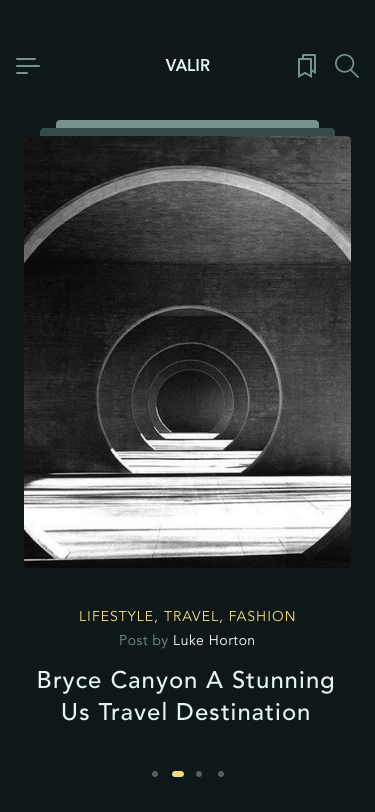
Text in this UI design:
Lifestyle, Travel, Fashion
Post by Luke Horton
Bryce Canyon A Stunning Us Travel Destination